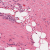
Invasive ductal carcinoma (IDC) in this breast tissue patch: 0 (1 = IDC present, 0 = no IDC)